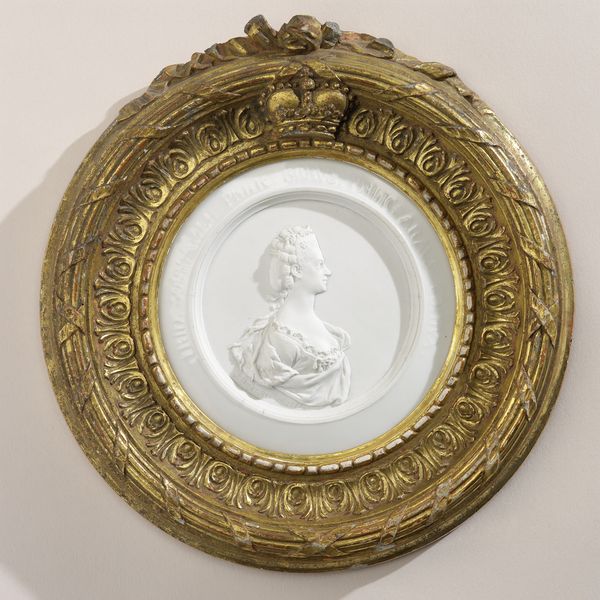
Titel: Frederica Sophia Wilhelmina, prinses van Pruisen
Künstler: Berlijn
Standort: Amsterdam
Institution: Rijksmuseum
Schlagwörter: kopf, schatten, weiß, gelb, braun, frau, profil, dame, wand, teller, hals, portrait, gold, krone, kreis, rund, relief, ornamente, bronze, medaillon, porzellan, wandteller, wandschmuck, biedermeier, siluette, akanthus, elief, relieg